Question: Here I have a situation like the following i want jquery validation Engine Plugin inside the 'nyromodal' .If i am not using it with nyromodal means it is working fine here the some screen shot what i am having .............

'''
<?php
require_once'../session.php';
?>
<!DOCTYPE html><html xmlns='http://www.w3.org/1999/xhtml' >
<head>
<title>HTML Form Builder</title>
<link rel='stylesheet' type='text/css' href='<?php echo ROOT_PATH;?>css/validationEngine.jquery.css'/>
<script type="text/javascript" src="<?php echo ROOT_PATH;?>js/jquery.min.1.7.1.js">
</script>
<script type="text/javascript" src="<?php echo ROOT_PATH;?>js/jquery.validationEngine-en.js"></script>
<script type="text/javascript" src="<?php echo ROOT_PATH;?>js/jquery.validationEngine.js"></script>
<script type='text/javascript'>
$(function(){
changeInnerHTML('doctor_id');
changeInnerHTML('hospital_id');
changeInnerHTML('clinic_id');
changeInnerHTML('stockist_id');
changeInnerHTML('chemist_id');
changeInnerHTML('bloodbank_id');
changeInnerHTML('dialysis_id');
if($('#refSubmit').val() == 'grid')
{
$('#submit-form').hide();
}
$('form').attr('autocomplete','off');
//$('form').attr('id','addForm');
$('form').removeAttr('novalidate');
});
function changeInnerHTML(id)
{
if($('#dialog_box_'+id).length)
{
var tmp=id.split('_');
$.get('getDataValues.php?ref='+tmp[0],function(data,status){
$('#dialog_box_'+id).html(data);
});
}
}
$('#submit-form').live('click',function(){
$('#preview_form').validationEngine('validate')?subForm():'';
});
function subForm()
{
$('#preview_form').submit();
}
</script>
</head>
<body>
<div id='container'>
<h1 id="form-name" style="background-color: rgb(255, 255, 255); box-shadow: rgba(0, 0, 0, 0.247059) 0px 1px 3px; border: none; margin: 8px 15px;">dfgdfg</h1>
<form method="POST" action="saveData.php" id="preview_form" novalidate="novalidate">
<div class="row" style="display: block;"><label class="field" for="textfield_1">textfield_1<div class="rqrd">*</div></label><span class="textField" data=""><input type="text" id="dialog_box_textfield_1" name="textfield_1" class="validate[required]" /></span></div><input type="button" class="button blue" value="Submit" id="submit-form"/><input type='hidden' id='tname' name='tname' value='surveyForm_2' /><input type='hidden' id='refSubmit' name='refSubmit' value='<?php echo $_GET['ref'];?>' /></form></div> <!--container-->
</body>
</html>
'''
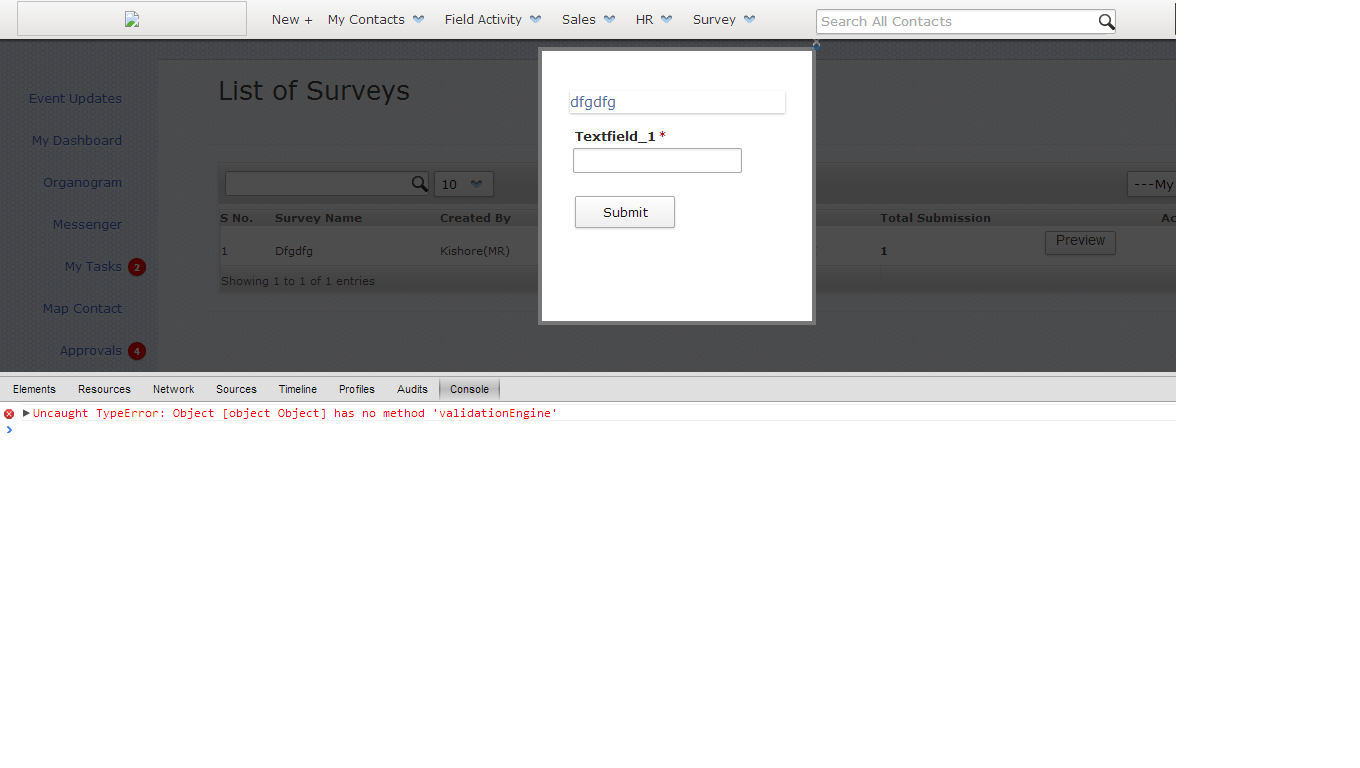
Answer: You need to wrap your jQuery code inside '$(document).ready(function() { });' or '$(function() { });' to let it see the whole DOM as well as using <URL> instead of 'live' since 'live' is deprecated and completely removed in jQuery version 1.9+
'''
$(document).ready(function() {
$('#submit-form').on('click',function(){
$('#preview_form').validationEngine('validate')?subForm():'';
});
});
'''
The other thing is to make sure the path to all your files are correctly targeted.